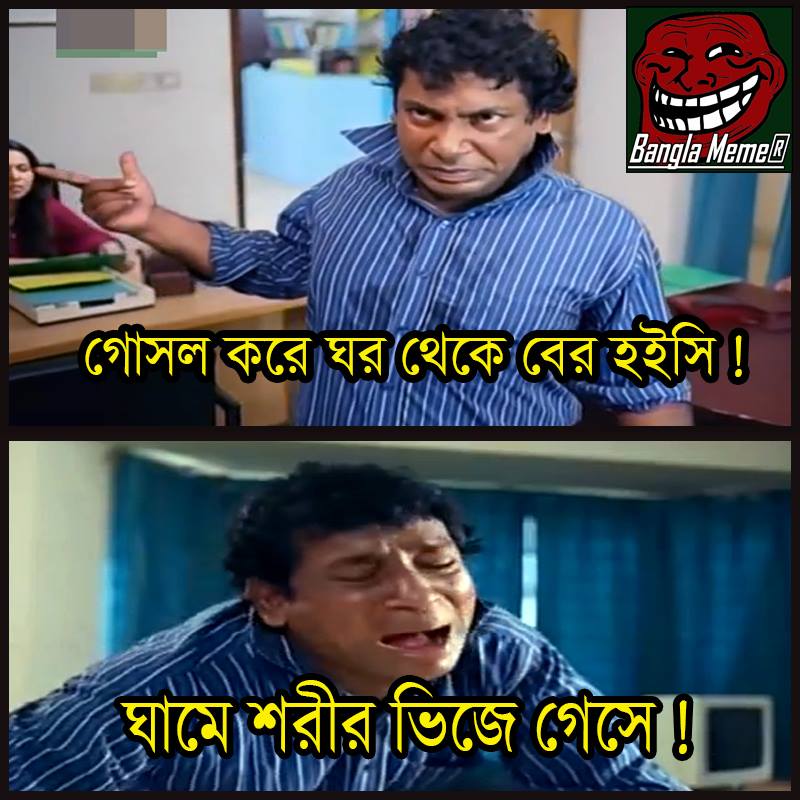
Caption:  গোসল করে ঘর থেকে বের হইসি !   ঘামে শরীর ভিজে গেসে !
Label: non-hate